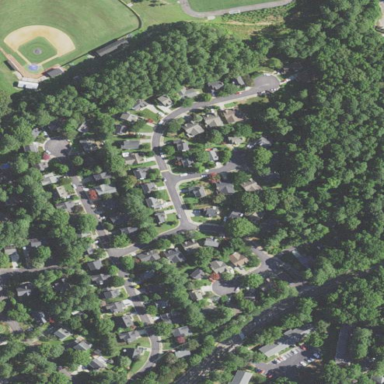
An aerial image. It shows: Residential area within neighborhood.